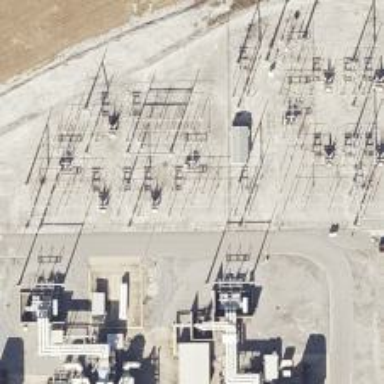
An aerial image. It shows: Switch for power supply.